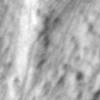
Label: no_change